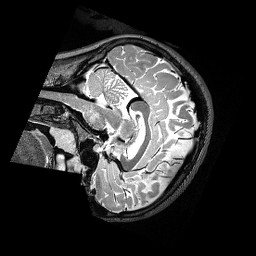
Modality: T2w
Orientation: sagittal
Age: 15
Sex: male
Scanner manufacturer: siemens
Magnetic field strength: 3 T
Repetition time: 3.2 s
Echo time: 0.479 s